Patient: sex M, age 51
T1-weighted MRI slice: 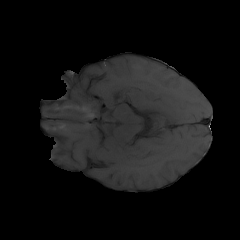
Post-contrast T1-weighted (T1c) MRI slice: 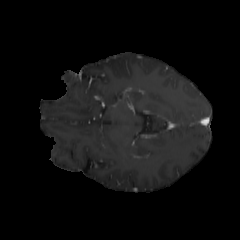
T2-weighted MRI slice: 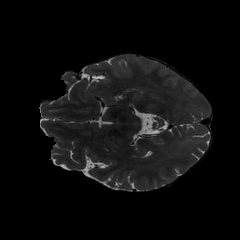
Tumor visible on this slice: no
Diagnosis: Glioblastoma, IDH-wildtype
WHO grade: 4